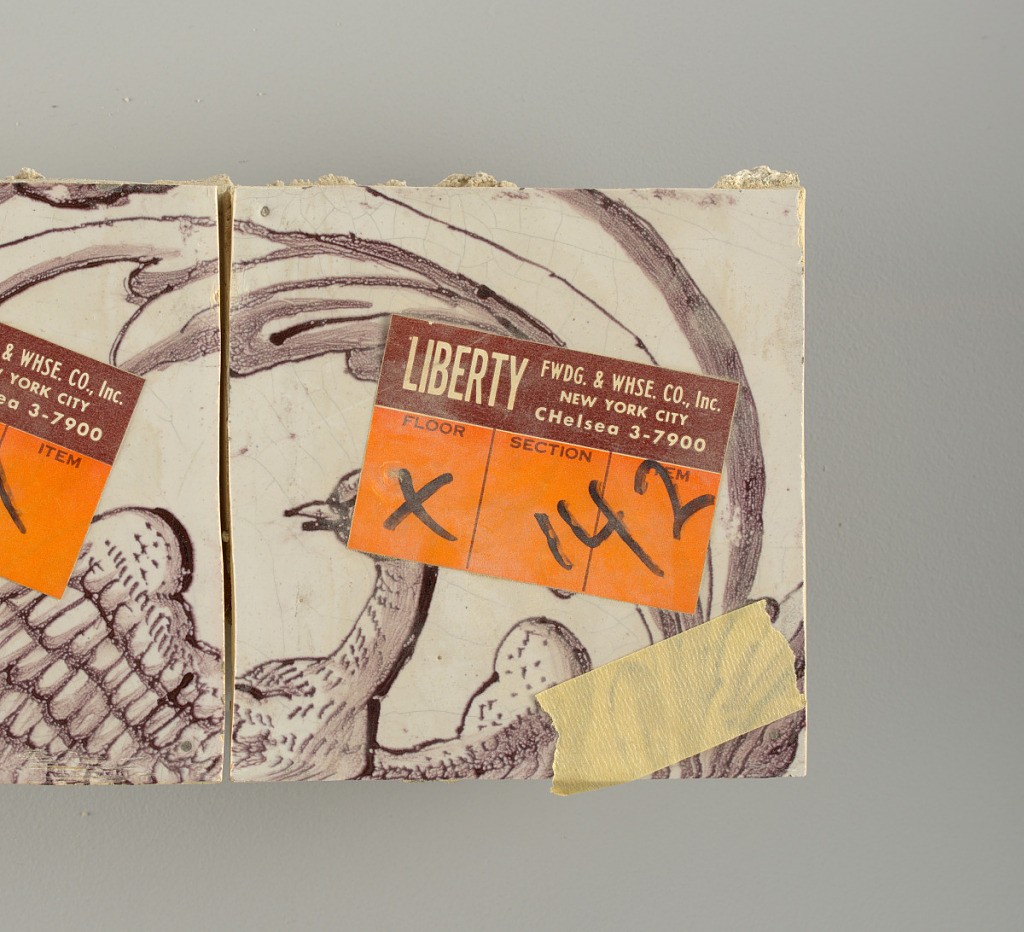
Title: Tile wall facing
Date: ca. 1725
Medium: Tin-glazed earthenware, underglaze
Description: Horizontal rectangle.  Thirty tiles wide and twenty-three tiles high with opening for fireplace eleven tiles wide and ten high.  Foliage arabesques disposed about three vertical axes from which are emphazised by urns at center and right, and at left by the figure of a standing woman carrying an infant on her arm and accompanied by two children.